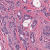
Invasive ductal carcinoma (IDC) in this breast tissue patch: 1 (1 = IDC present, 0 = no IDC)